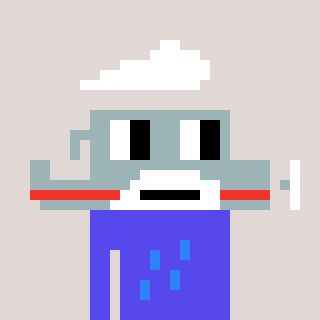
a pixel art character with square dark gray glasses, a plane-shaped head and a computerblue-colored body on a warm background